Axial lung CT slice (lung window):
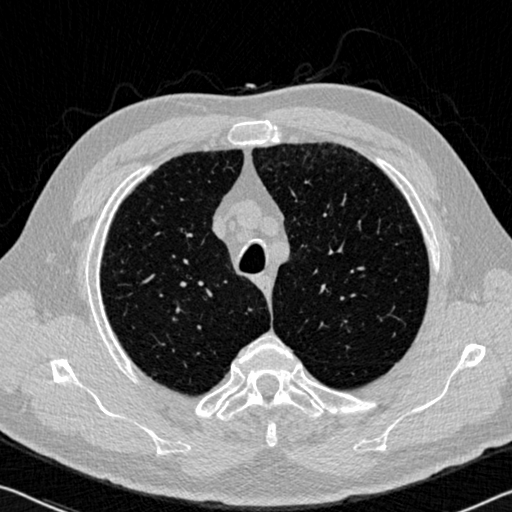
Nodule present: no